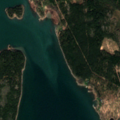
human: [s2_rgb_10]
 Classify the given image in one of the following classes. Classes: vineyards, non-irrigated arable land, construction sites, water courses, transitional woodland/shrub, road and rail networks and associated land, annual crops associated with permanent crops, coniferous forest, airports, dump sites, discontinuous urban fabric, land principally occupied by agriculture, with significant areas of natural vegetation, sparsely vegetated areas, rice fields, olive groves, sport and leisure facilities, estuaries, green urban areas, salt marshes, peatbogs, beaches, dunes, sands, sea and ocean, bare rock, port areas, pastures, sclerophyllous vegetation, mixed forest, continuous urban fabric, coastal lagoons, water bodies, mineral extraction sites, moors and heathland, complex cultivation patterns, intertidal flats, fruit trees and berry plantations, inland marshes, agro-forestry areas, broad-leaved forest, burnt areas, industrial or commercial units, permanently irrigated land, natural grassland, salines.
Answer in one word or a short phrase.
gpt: coniferous forest, mixed forest, transitional woodland/shrub, sea and ocean